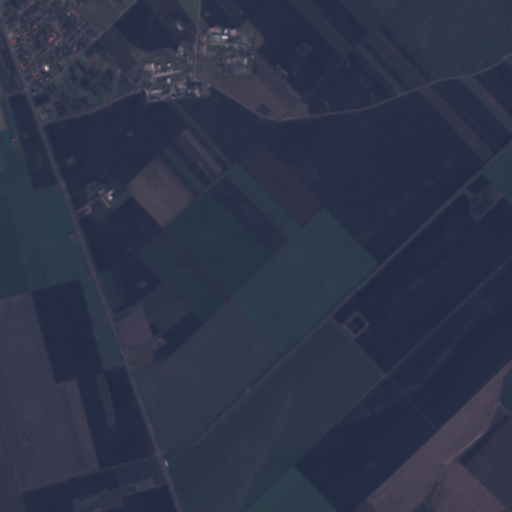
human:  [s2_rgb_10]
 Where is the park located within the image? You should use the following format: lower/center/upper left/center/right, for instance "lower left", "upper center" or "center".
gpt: The park is located in the upper left of the image.
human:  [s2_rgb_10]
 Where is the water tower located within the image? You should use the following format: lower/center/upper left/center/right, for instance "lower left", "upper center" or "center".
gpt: The water tower is located in the upper left of the image.
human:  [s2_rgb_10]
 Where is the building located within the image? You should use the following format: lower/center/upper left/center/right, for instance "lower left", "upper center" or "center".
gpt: There is no building in the image.